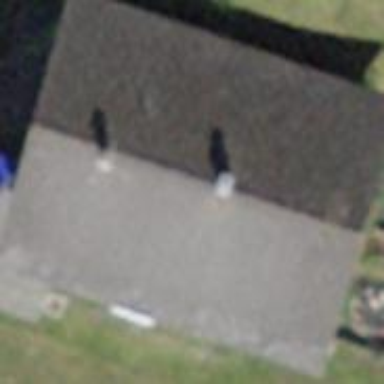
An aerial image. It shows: Building with tiled roof.